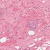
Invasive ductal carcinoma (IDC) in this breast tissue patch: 1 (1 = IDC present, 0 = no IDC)